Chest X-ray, AP view. Patient: 53 years old, sex M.
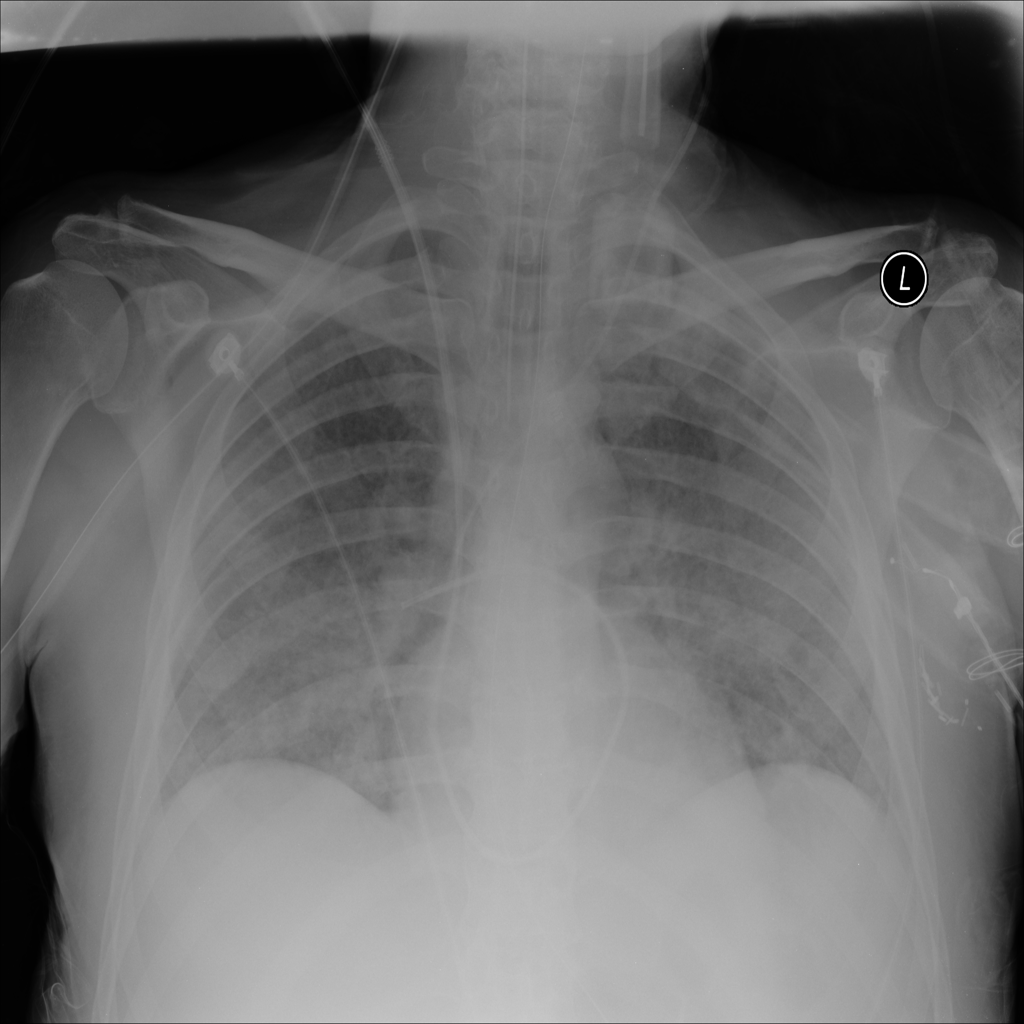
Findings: Infiltration